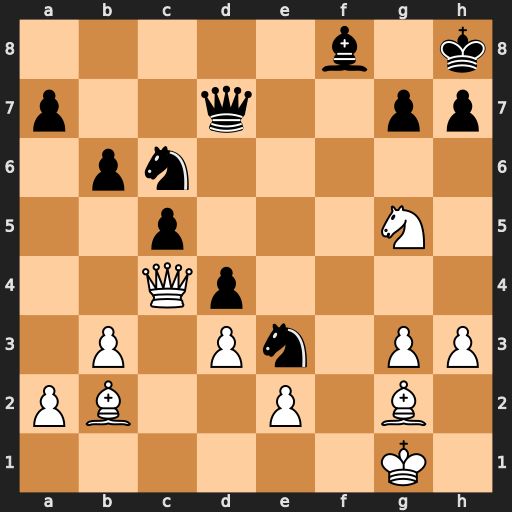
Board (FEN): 5b1k/p2q2pp/1pn5/2p3N1/2Qp4/1P1Pn1PP/PB2P1B1/6K1
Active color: w
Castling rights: -
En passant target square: -
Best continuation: Nf7+ Qxf7 Qxf7